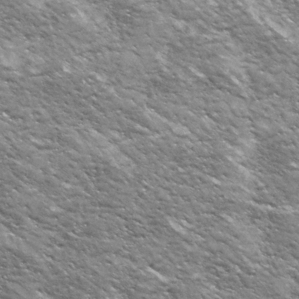
Label: frost